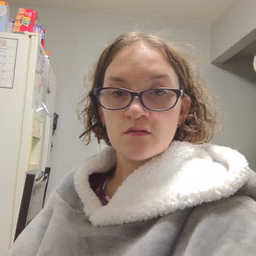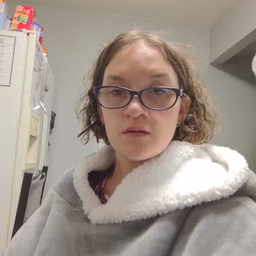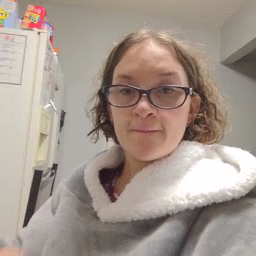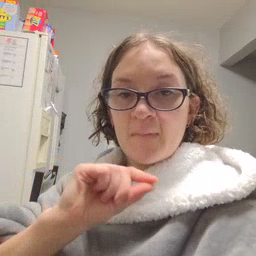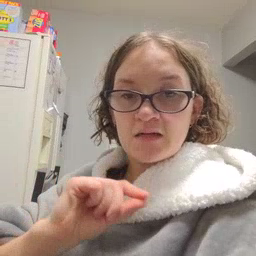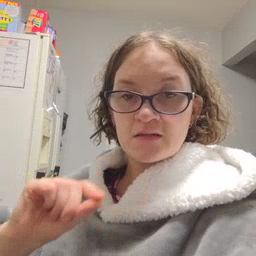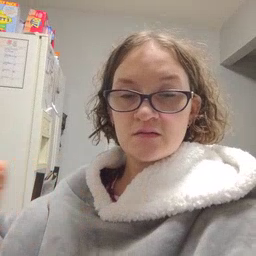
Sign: pen